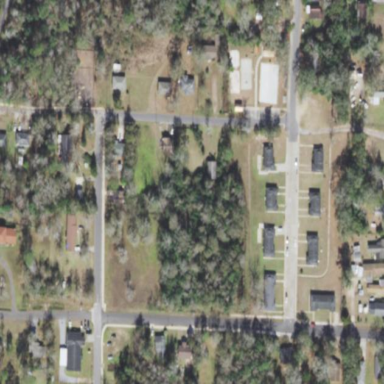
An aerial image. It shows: Single-family residential area.